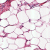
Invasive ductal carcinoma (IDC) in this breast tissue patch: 0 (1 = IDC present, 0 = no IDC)